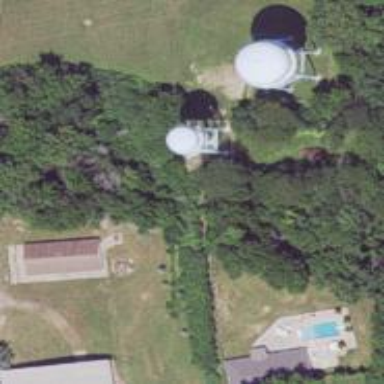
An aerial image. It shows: Water tower that is man-made.